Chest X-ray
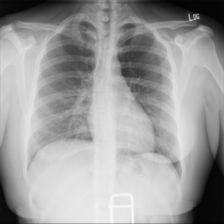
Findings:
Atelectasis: negative
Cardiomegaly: negative
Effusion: negative
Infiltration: negative
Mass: negative
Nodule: negative
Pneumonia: negative
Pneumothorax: negative
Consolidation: negative
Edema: negative
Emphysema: negative
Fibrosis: negative
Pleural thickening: negative
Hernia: negative